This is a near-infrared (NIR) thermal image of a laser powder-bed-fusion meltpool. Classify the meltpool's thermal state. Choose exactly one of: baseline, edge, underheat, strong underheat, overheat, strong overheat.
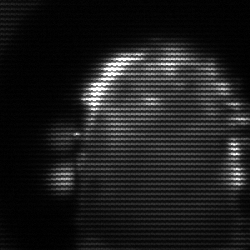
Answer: baseline